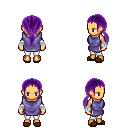
a pixel art fantasy rpg character, female body template, human, tanned skin, chain tabard jacket, white pants, purple ponytail hairstyle, white cloth bandages, brown slippers, four views (front, back, left, right), 2x2 character sprite sheet, small pixel art, hard edges, no anti-aliasing